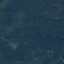
Land use / land cover class: Forest